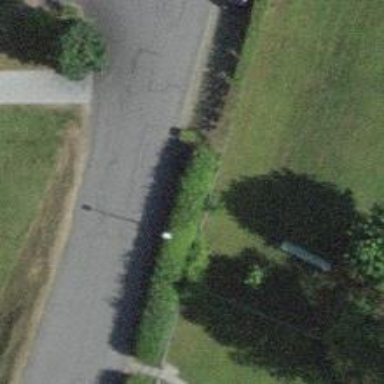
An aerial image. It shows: Hedge barrier.